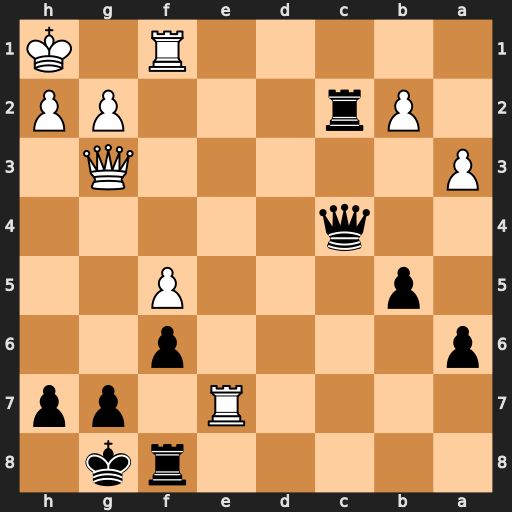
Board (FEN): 5rk1/4R1pp/p4p2/1p3P2/2q5/P5Q1/1Pr3PP/5R1K
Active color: b
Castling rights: -
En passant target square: -
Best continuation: Qxf1#